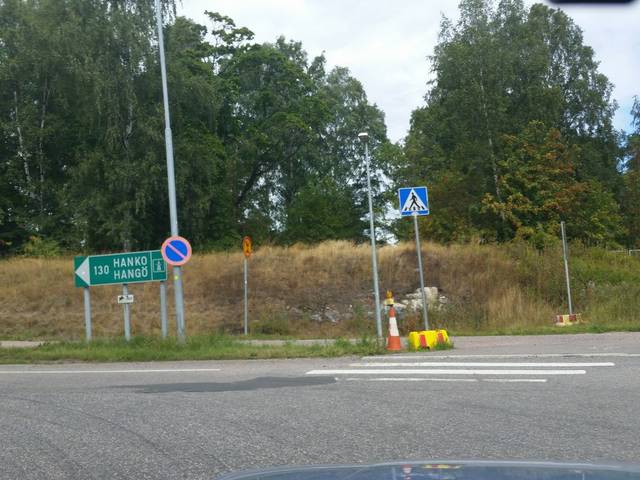
Region: Finland
Coordinates: 60.166, 24.912